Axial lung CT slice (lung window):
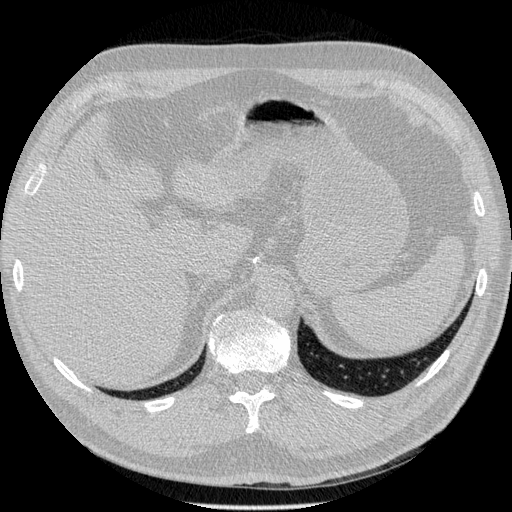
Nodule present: no